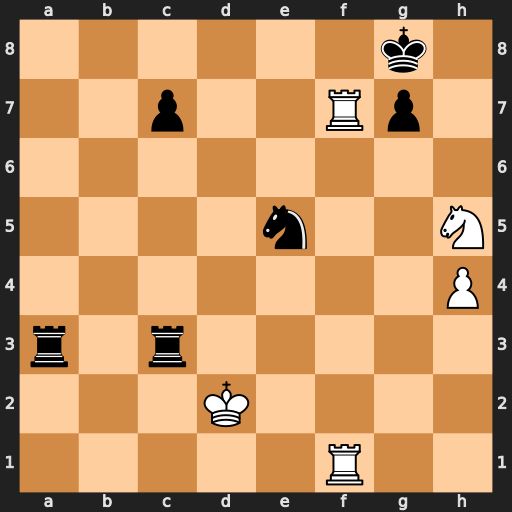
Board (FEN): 6k1/2p2Rp1/8/4n2N/7P/r1r5/3K4/5R2
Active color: w
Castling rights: -
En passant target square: -
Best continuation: Rxg7+ Kh8 Rf8#